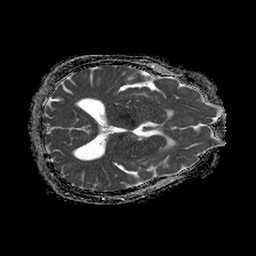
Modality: ADC
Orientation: axial
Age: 52
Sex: female
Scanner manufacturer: philips
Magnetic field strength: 1.5 T
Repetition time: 4.6 s
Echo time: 0.08517 s